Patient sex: M
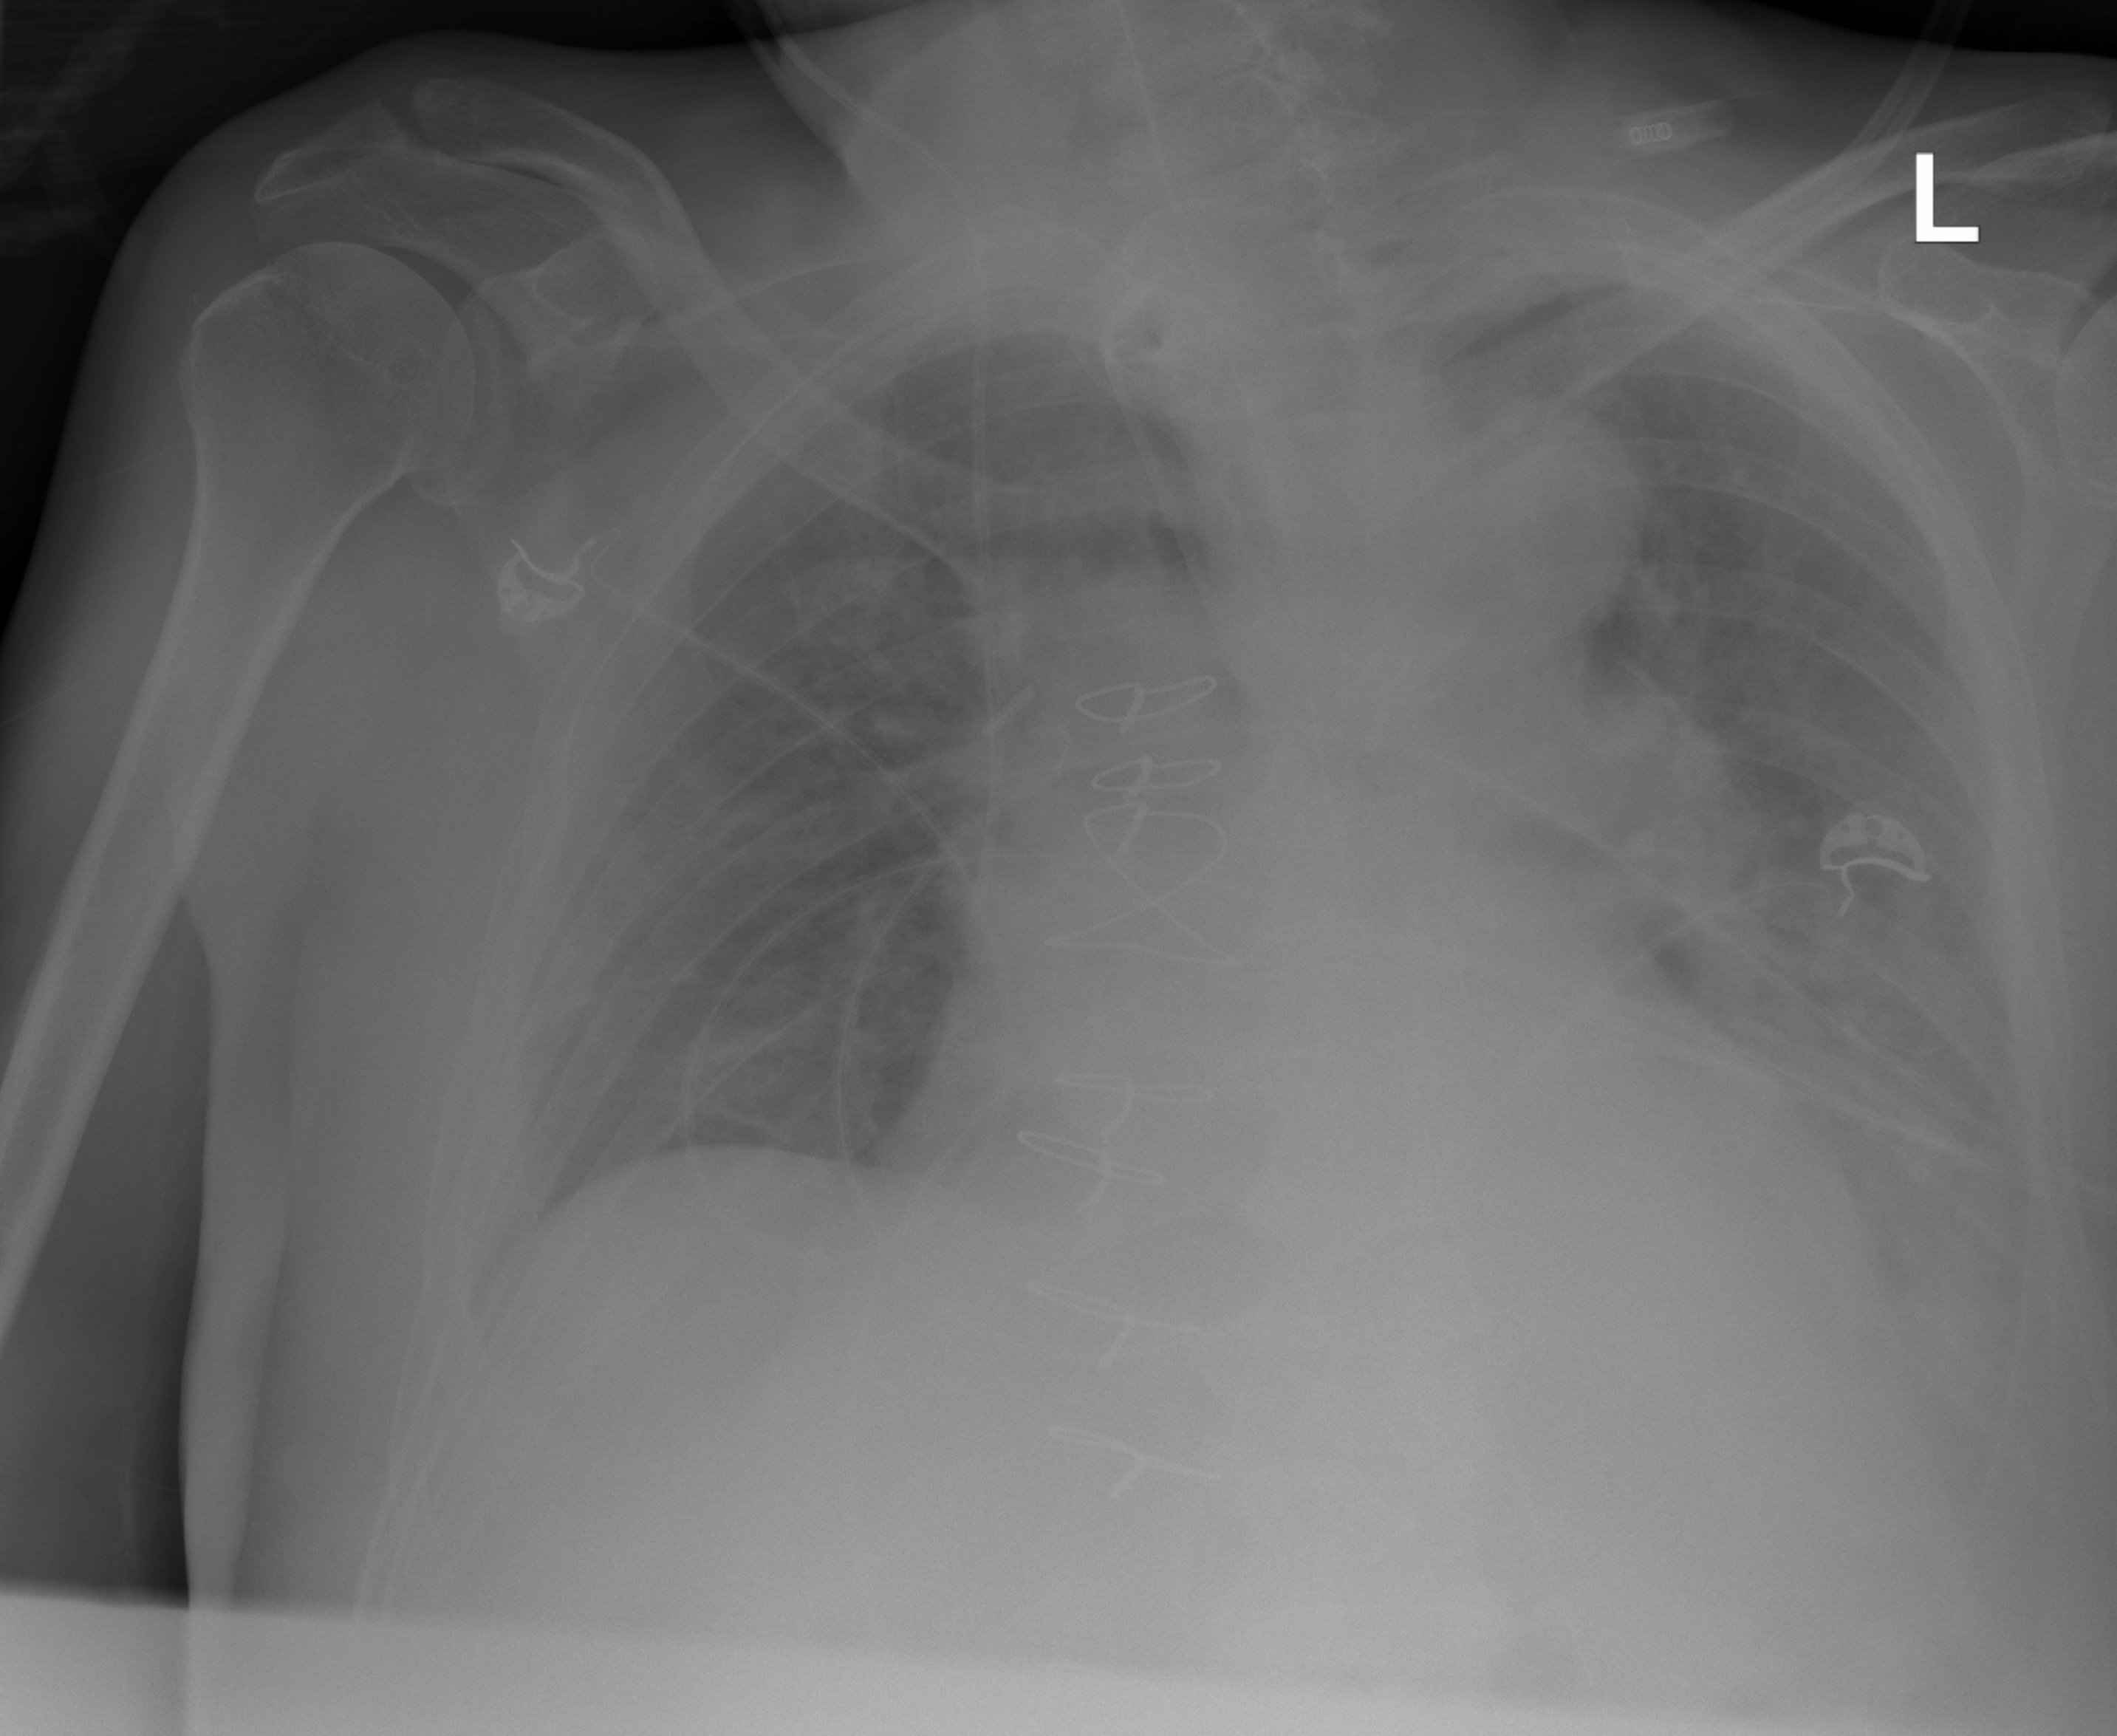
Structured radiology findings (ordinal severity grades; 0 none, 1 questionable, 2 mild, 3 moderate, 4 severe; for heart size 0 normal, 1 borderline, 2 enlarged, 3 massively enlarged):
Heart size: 2
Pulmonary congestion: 2
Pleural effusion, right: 1
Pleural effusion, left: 2
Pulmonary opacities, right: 0
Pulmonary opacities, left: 0
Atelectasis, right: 2
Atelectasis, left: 0